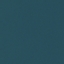
Land use / land cover: SeaLake